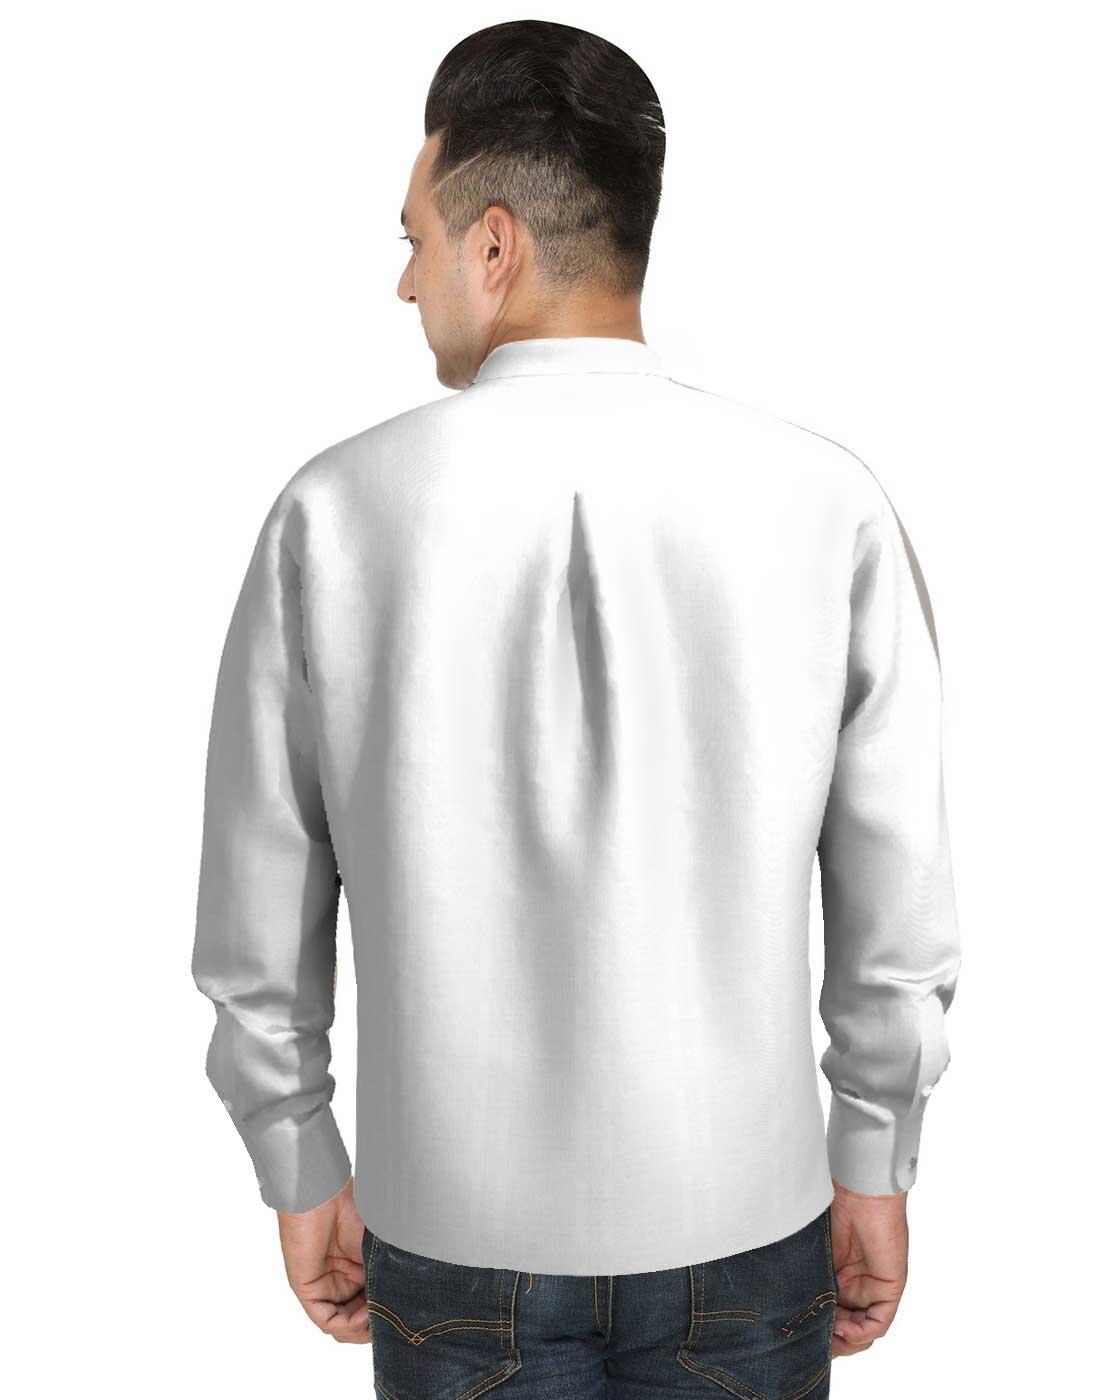
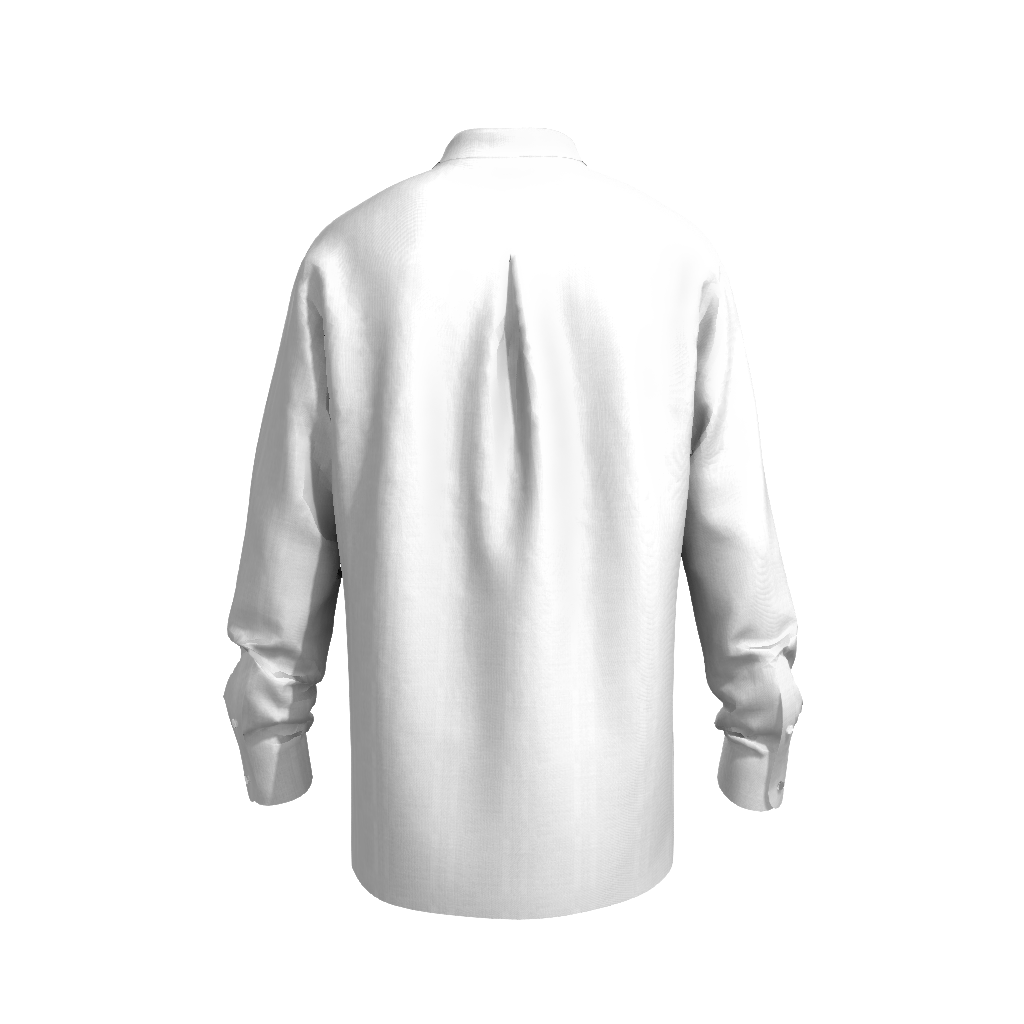
Clothing description: white regular fit button up tee